Current action and preconditions to check: trajectory_clear

Your task: For each precondition in the list above, predict whether it will hold at this action.

Consider the current scene as observed from the mobile robot's camera, and analyze the predicted future states of all dynamic agents (e.g., people, animals, vehicles, or any moving entities) within the NEXT SECOND.

IMPORTANT: Only answer "very likely" if you are absolutely certain—based on strong, clear evidence—that a dynamic agent will violate the precondition in the predicted future state. Do NOT answer "very likely" for unlikely, ambiguous, or low-probability risks.

Ask yourself for each precondition: Is there a high probability, with clear and convincing evidence, that the predicted future states of any dynamic agent will interfere with the predicted future state of the currently executing action within the NEXT SECOND, causing that precondition to fail?

Assess the risk level based on these predictions. Use "likely" or "very likely" if motions create a clear risk of interference.

Use "neutral" or "improbable" if agents are nearby but their predicted paths are clearly diverging or non-conflicting.

Failure Risk Categories: "very improbable", "improbable", "neutral", "likely", "very likely"

Answer Format: Output ONLY the probability_of_failure value from these categories: "very improbable", "improbable", "neutral", "likely", "very likely"

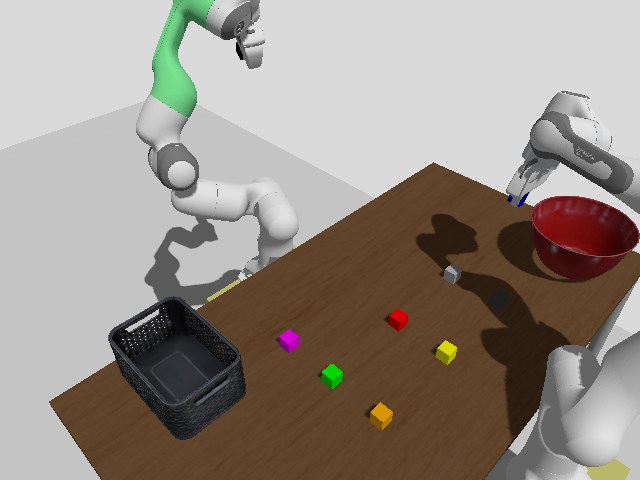

Answer: very improbable